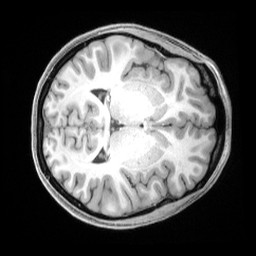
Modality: T1w
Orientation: axial
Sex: female
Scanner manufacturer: siemens
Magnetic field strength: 3 T
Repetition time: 2.4 s
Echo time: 0.00222 s